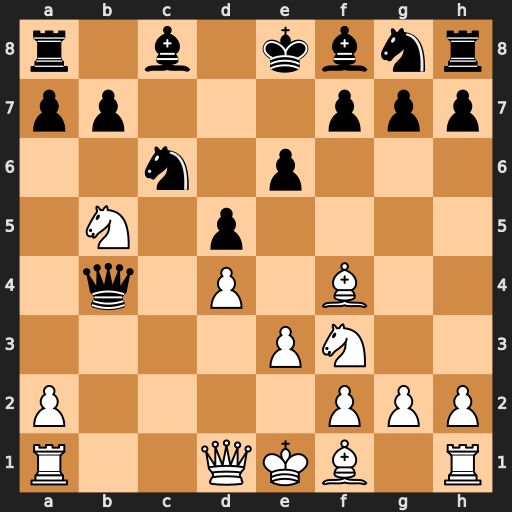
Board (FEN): r1b1kbnr/pp3ppp/2n1p3/1N1p4/1q1P1B2/4PN2/P4PPP/R2QKB1R
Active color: w
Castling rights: KQkq
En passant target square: -
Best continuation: Nd2